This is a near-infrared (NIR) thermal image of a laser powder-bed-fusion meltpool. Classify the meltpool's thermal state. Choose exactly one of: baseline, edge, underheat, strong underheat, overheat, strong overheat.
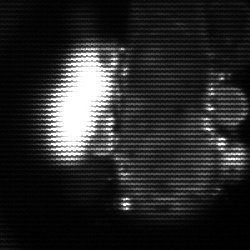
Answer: strong underheat